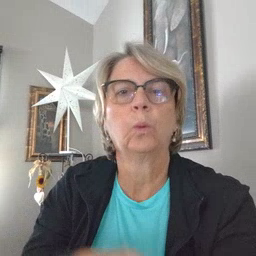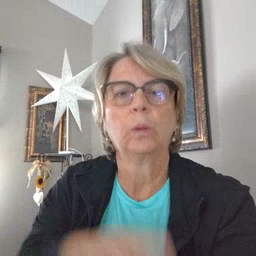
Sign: clown